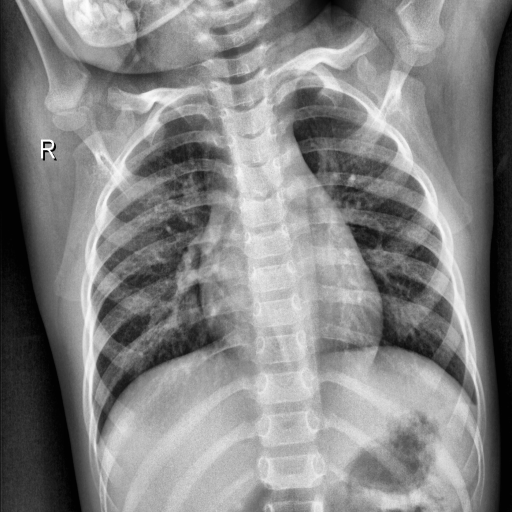
Finding: NORMAL